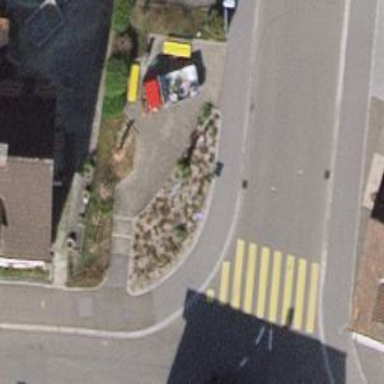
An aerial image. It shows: Brown bench in the vicinity.